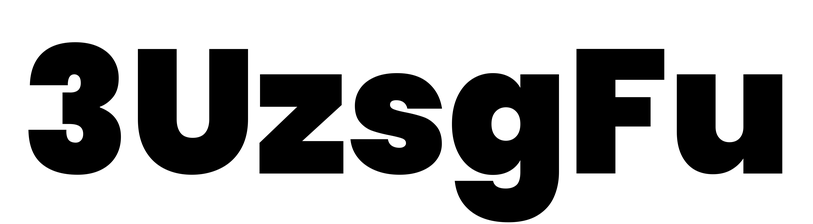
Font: Poppins-Black